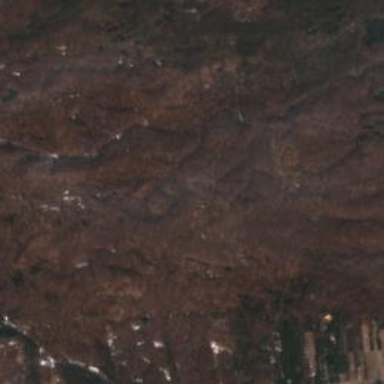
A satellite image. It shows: Ravine in the valley.